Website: walmart
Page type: cart
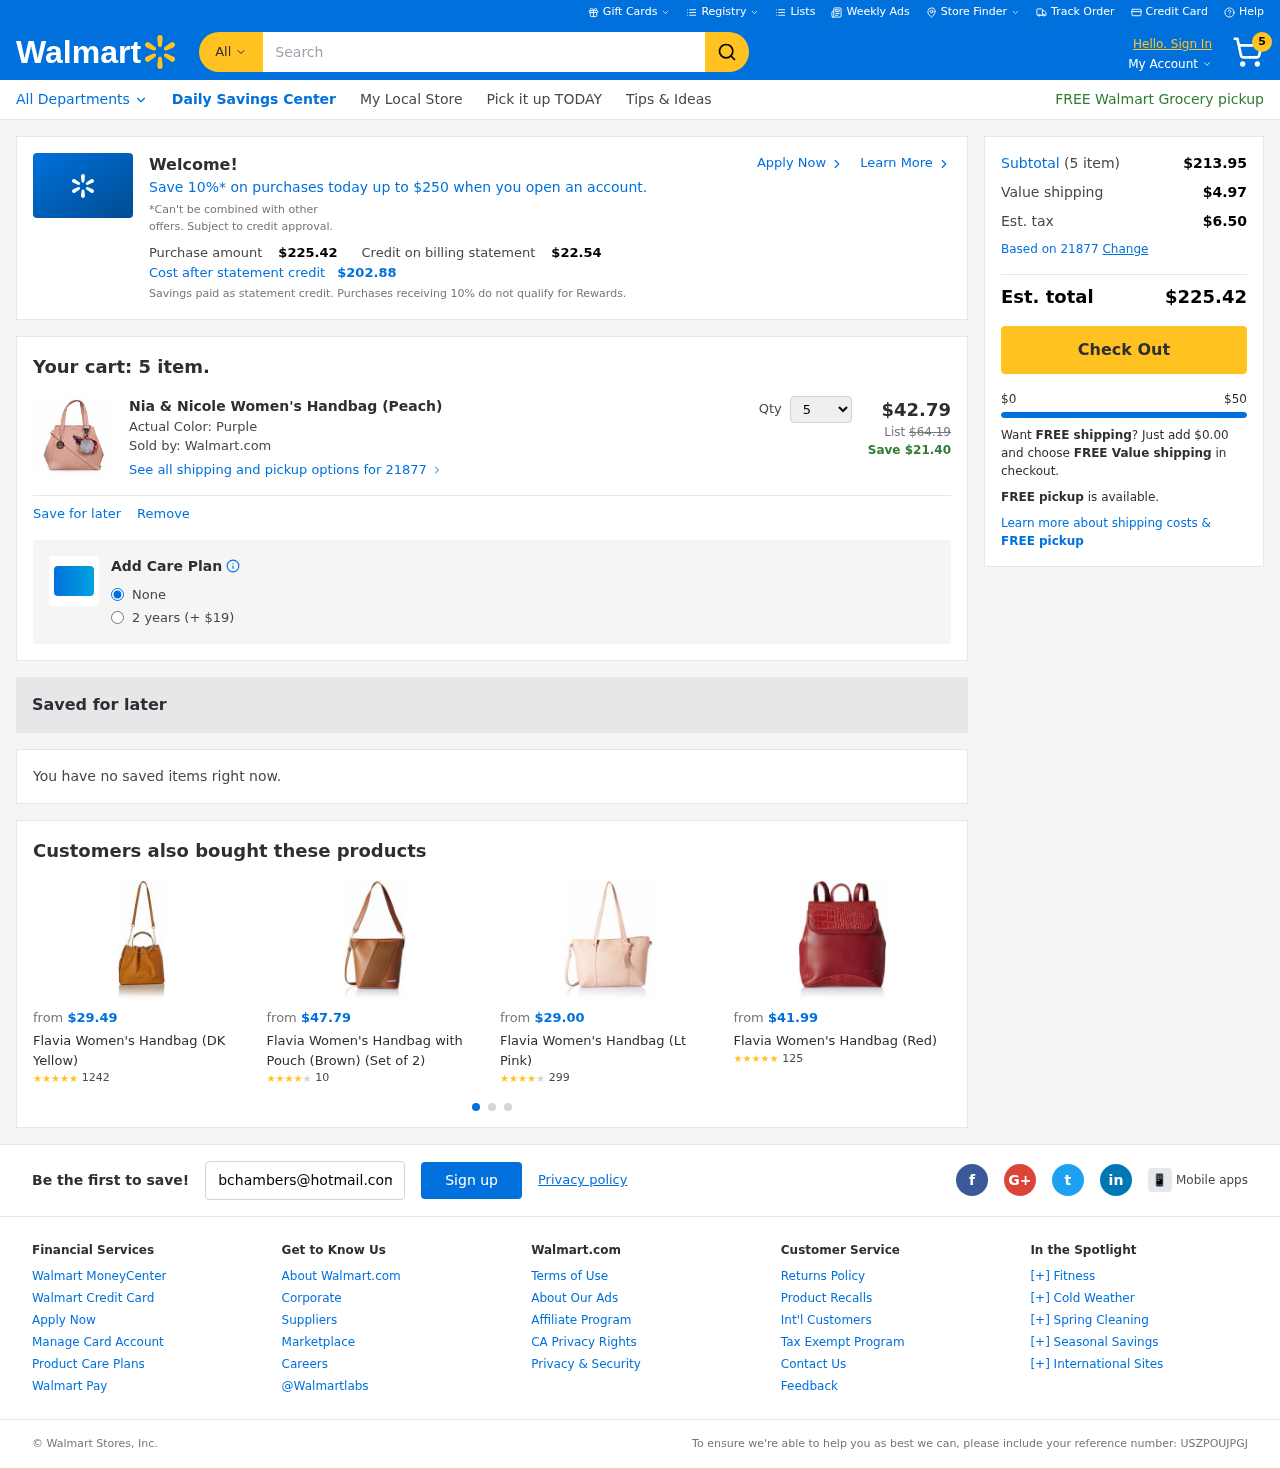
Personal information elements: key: PII_EMAIL
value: bchambers@hotmail.com
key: PII_POSTCODE
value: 21877
Product elements: key: PRODUCT1_NAME
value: Nia & Nicole Women's Handbag (Peach)
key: PRODUCT1_PRICE
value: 42.79
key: PRODUCT1_QUANTITY
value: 5
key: PRODUCT2_NAME
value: Flavia Women's Handbag (DK Yellow)
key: PRODUCT2_NUM_RATINGS
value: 1242
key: PRODUCT2_PRICE
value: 29.49
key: PRODUCT2_RATING
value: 4.7
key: PRODUCT3_NAME
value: Flavia Women's Handbag with Pouch (Brown) (Set of 2)
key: PRODUCT3_NUM_RATINGS
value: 10
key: PRODUCT3_PRICE
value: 47.79
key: PRODUCT3_RATING
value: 3.5
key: PRODUCT4_NAME
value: Flavia Women's Handbag (Lt Pink)
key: PRODUCT4_NUM_RATINGS
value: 299
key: PRODUCT4_PRICE
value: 29
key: PRODUCT4_RATING
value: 3.5
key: PRODUCT5_NAME
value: Flavia Women's Handbag (Red)
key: PRODUCT5_NUM_RATINGS
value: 125
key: PRODUCT5_PRICE
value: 41.99
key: PRODUCT5_RATING
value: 4.7
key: PRODUCT1_ORIGINAL_PRICE
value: $64.19
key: PRODUCT1_SAVINGS
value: Save $21.40
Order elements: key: ORDER_NUM_ITEMS
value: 5
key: ORDER_TOTAL
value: $225.42
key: PROMO_TOTAL_AFTER_CREDIT
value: $202.88
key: ORDER_SUBTOTAL
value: $213.95
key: ORDER_SHIPPING_COST
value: $4.97
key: ORDER_TAX
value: $6.50
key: FREE_SHIPPING_REMAINING
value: $0.00
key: ORDER_REFERENCE_NUMBER
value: USZPOUJPGJ
Search elements: key: HEADER_SEARCH
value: Search
Other elements: key: PROMO_CREDIT
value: $22.54